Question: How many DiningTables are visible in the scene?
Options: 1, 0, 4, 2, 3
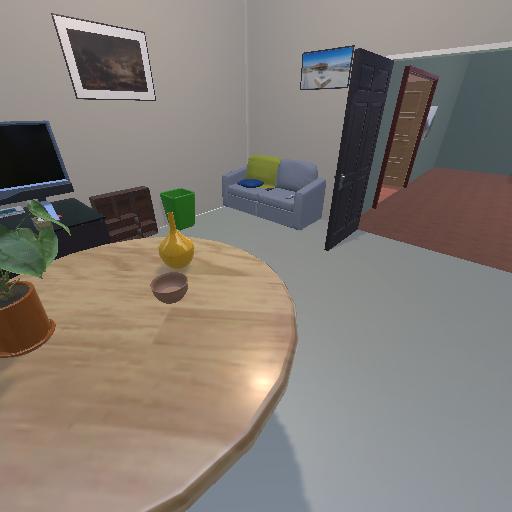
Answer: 1